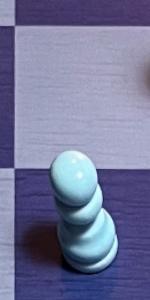
Label: Pawn_White